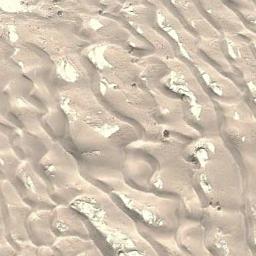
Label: desert